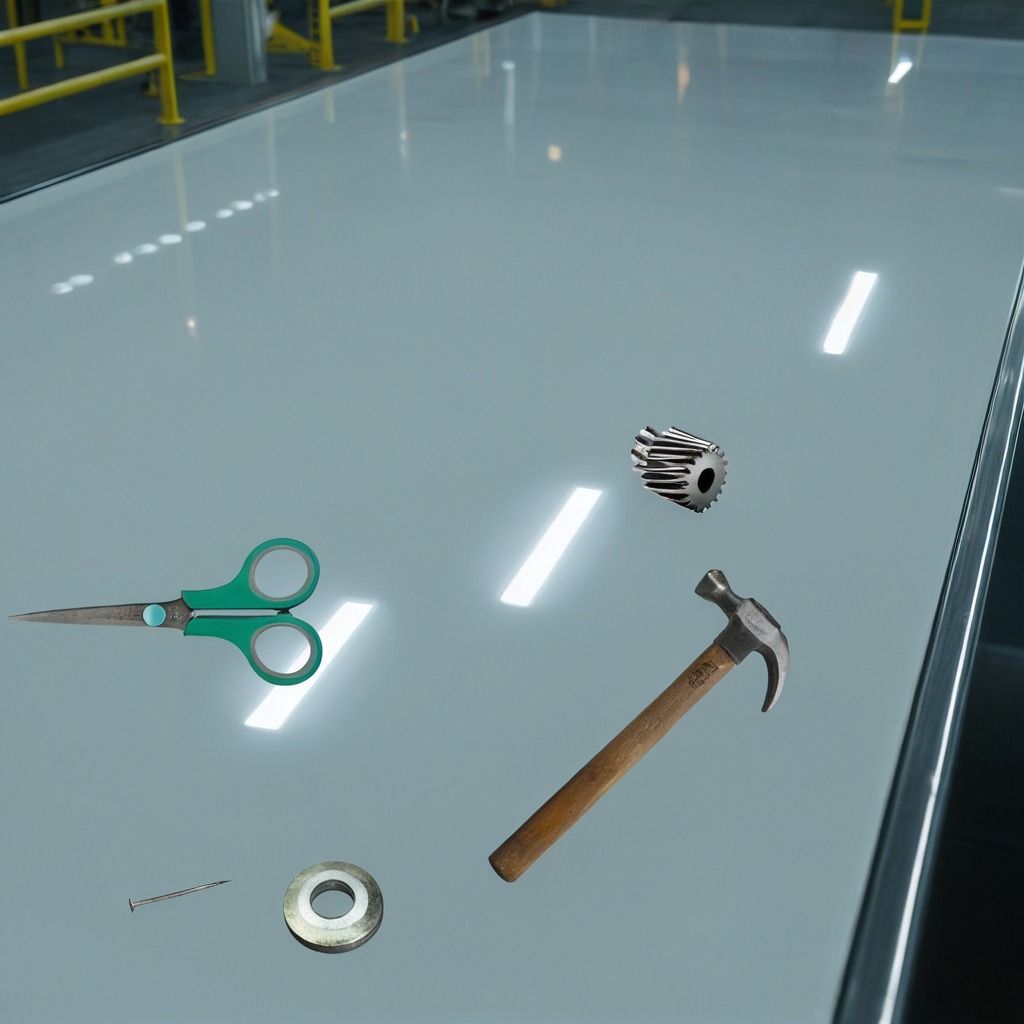
A steel gear with teeth, a flat metal washer, a hammer, an iron nail, and a pair of scissors are lying on a high-gloss table in a ship maintenance bay industrial lighting.